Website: home-depot
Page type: review-order
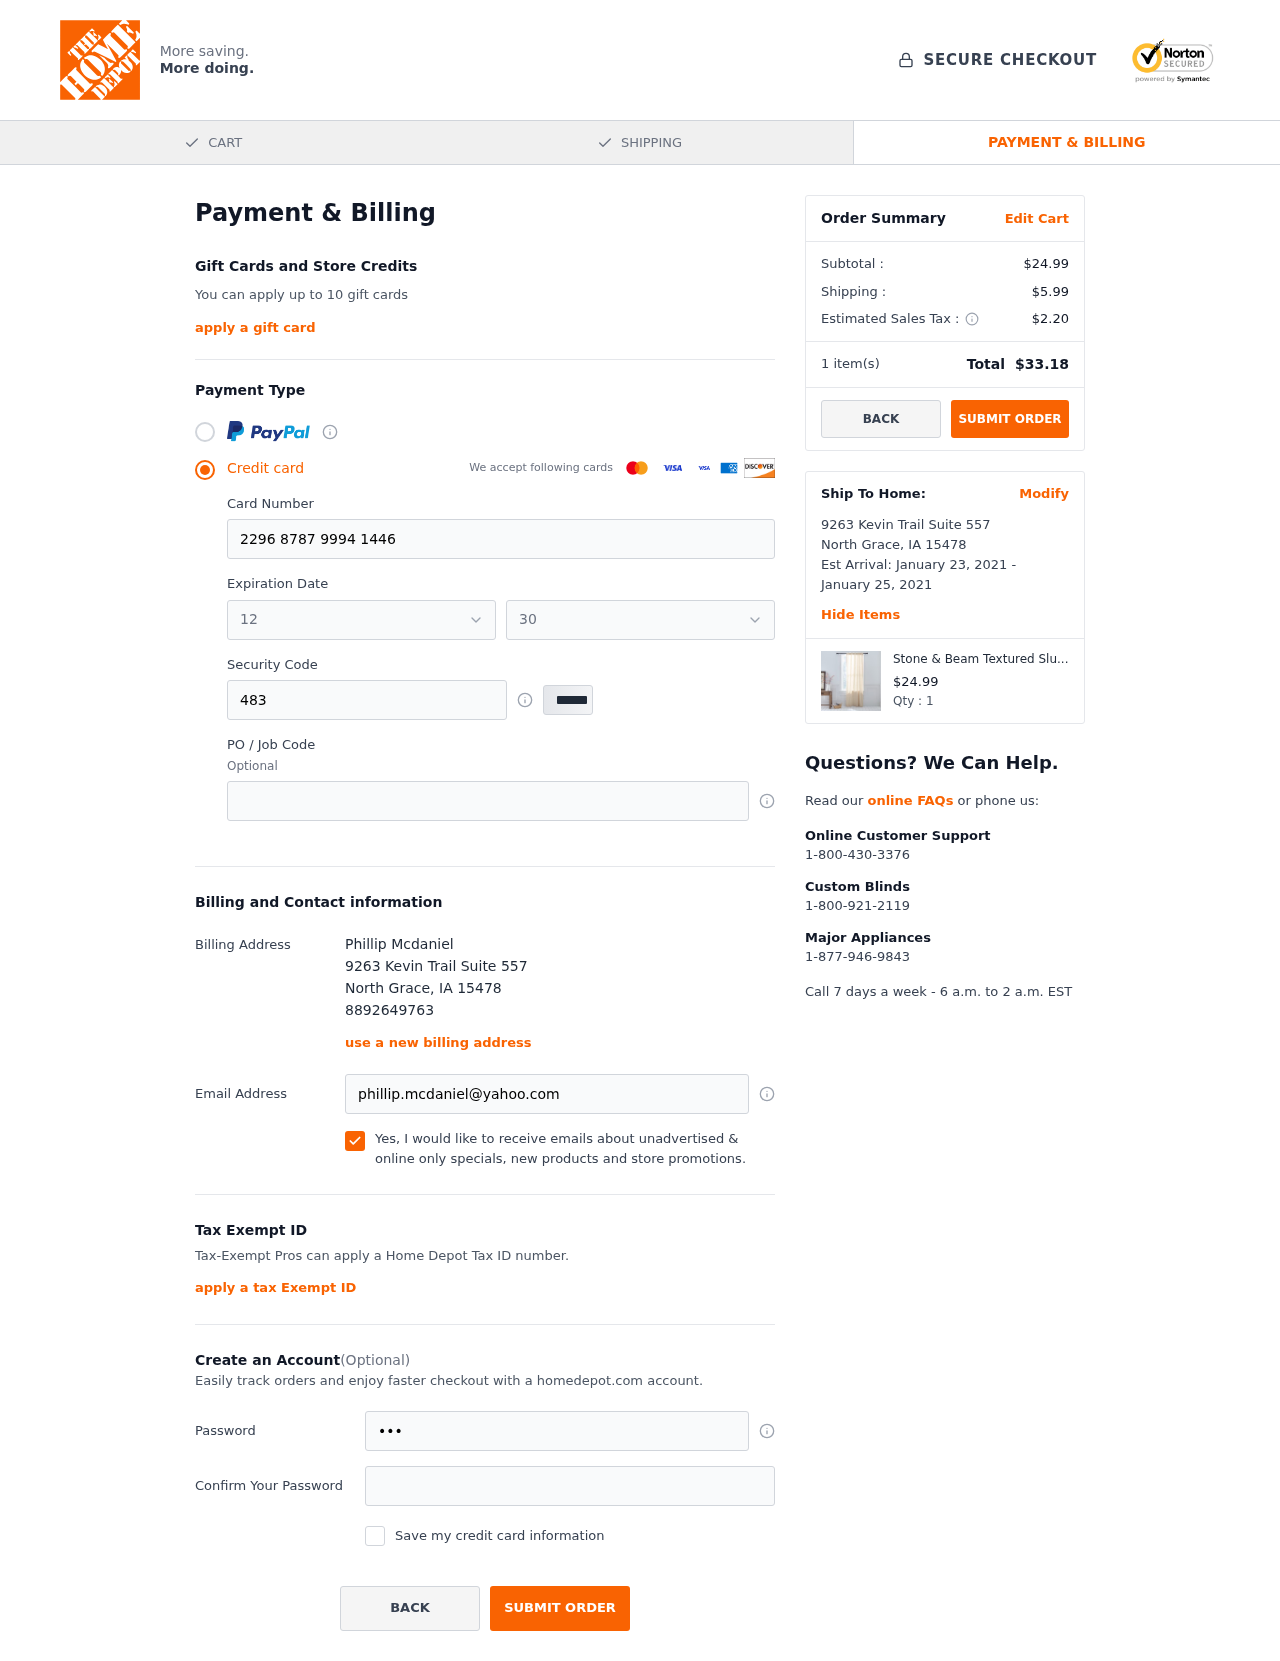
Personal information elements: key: PII_CARD_EXPIRY_MONTH
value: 12
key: PII_CARD_EXPIRY_YEAR
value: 30
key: PII_CITY
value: North Grace
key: PII_FULLNAME
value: Phillip Mcdaniel
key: PII_PHONE
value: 8892649763
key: PII_POSTCODE
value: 15478
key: PII_STATE_ABBR
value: IA
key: PII_STREET
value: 9263 Kevin Trail Suite 557
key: PII_CARD_NUMBER
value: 2296 8787 9994 1446
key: PII_CARD_CVV
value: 483
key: PII_EMAIL
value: phillip.mcdaniel@yahoo.com
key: PII_STREET2
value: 9263 Kevin Trail Suite 557
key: PII_POSTCODE2
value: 15478
Product elements: key: PRODUCT1_NAME
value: Stone & Beam Textured Slub Cotton Curtain Panel
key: PRODUCT1_PRICE
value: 24.99
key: PRODUCT1_QUANTITY
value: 1
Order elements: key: ORDER_SUBTOTAL
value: $24.99
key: ORDER_SHIPPING_COST
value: $5.99
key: ORDER_TAX
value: $2.20
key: ORDER_NUM_ITEMS
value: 1
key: ORDER_TOTAL
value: $33.18
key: ORDER_SHIPPING_DATE
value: January 23, 2021
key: ORDER_DELIVERY_DATE
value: January 25, 2021